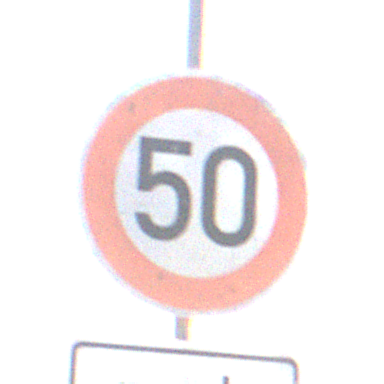
Verkehrszeichen: Geschwindigkeit50
Zusatzzeichen unten: LaengeEinerStrecke4
Umgebung: Outdoor, RoadRail
Tageszeit: SunriseSunset
Wetter: PartlyCloudy
Licht: Natural
Jahreszeit: NotSpecified
Kontrast: HighContrast